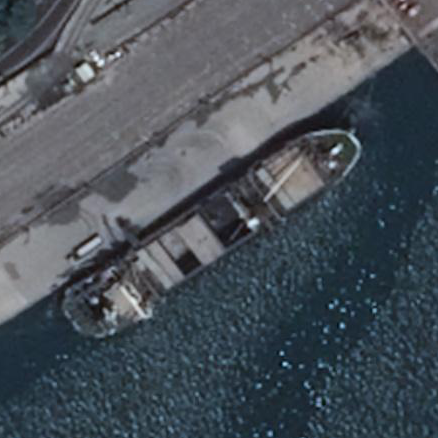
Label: civil